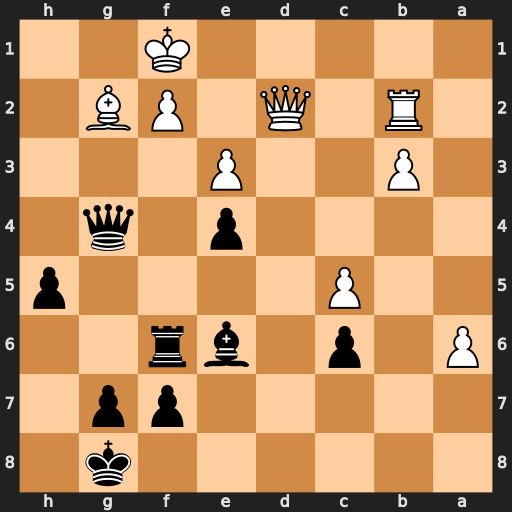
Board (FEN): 6k1/5pp1/P1p1br2/2P4p/4p1q1/1P2P3/1R1Q1PB1/5K2
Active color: b
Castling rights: -
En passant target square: -
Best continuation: Rg6 Bxe4 Qxe4